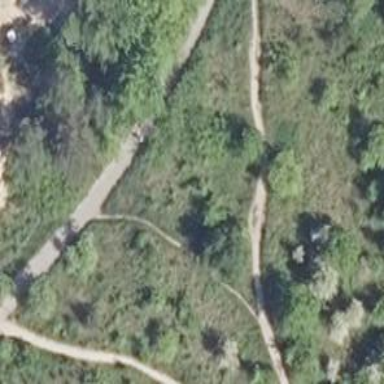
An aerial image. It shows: Dirt path.